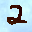
Label: 2